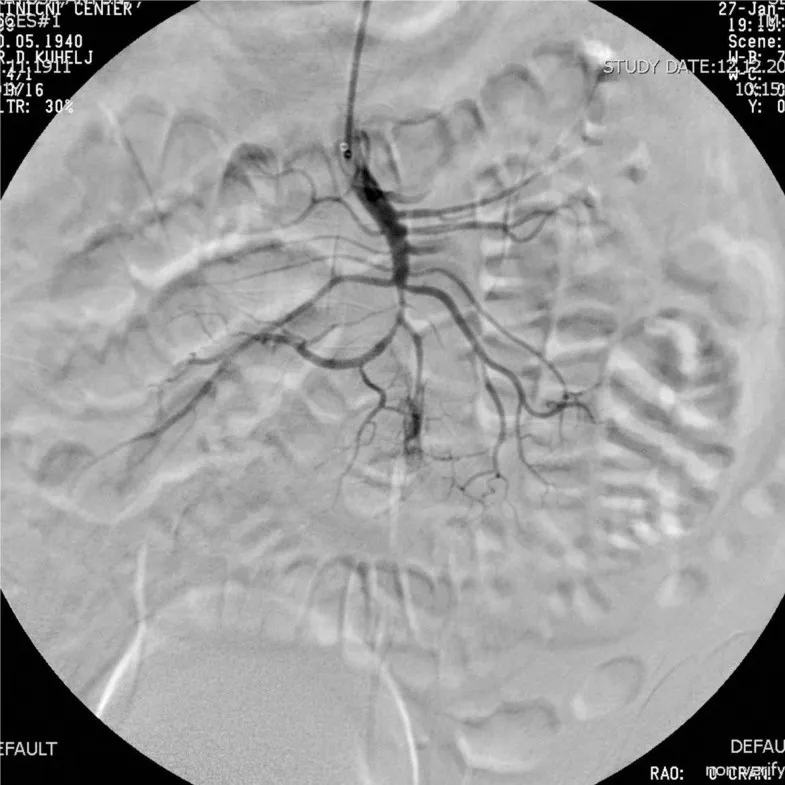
Control angiography after third pass with Aspirex. showing patent SMA with extravasation of contrast medium due to a small branch rupture.
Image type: radiology (ct)